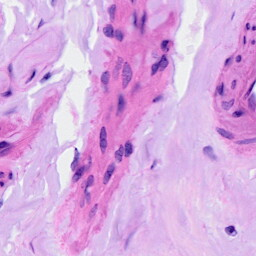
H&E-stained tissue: Ovarian